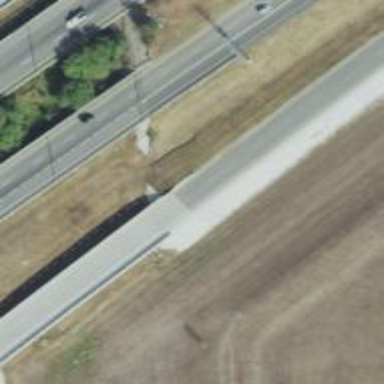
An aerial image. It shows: Tertiary road with asphalt surface passing over bridge with frontage road alongside.